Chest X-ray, AP view. Patient: 35 years old, sex F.
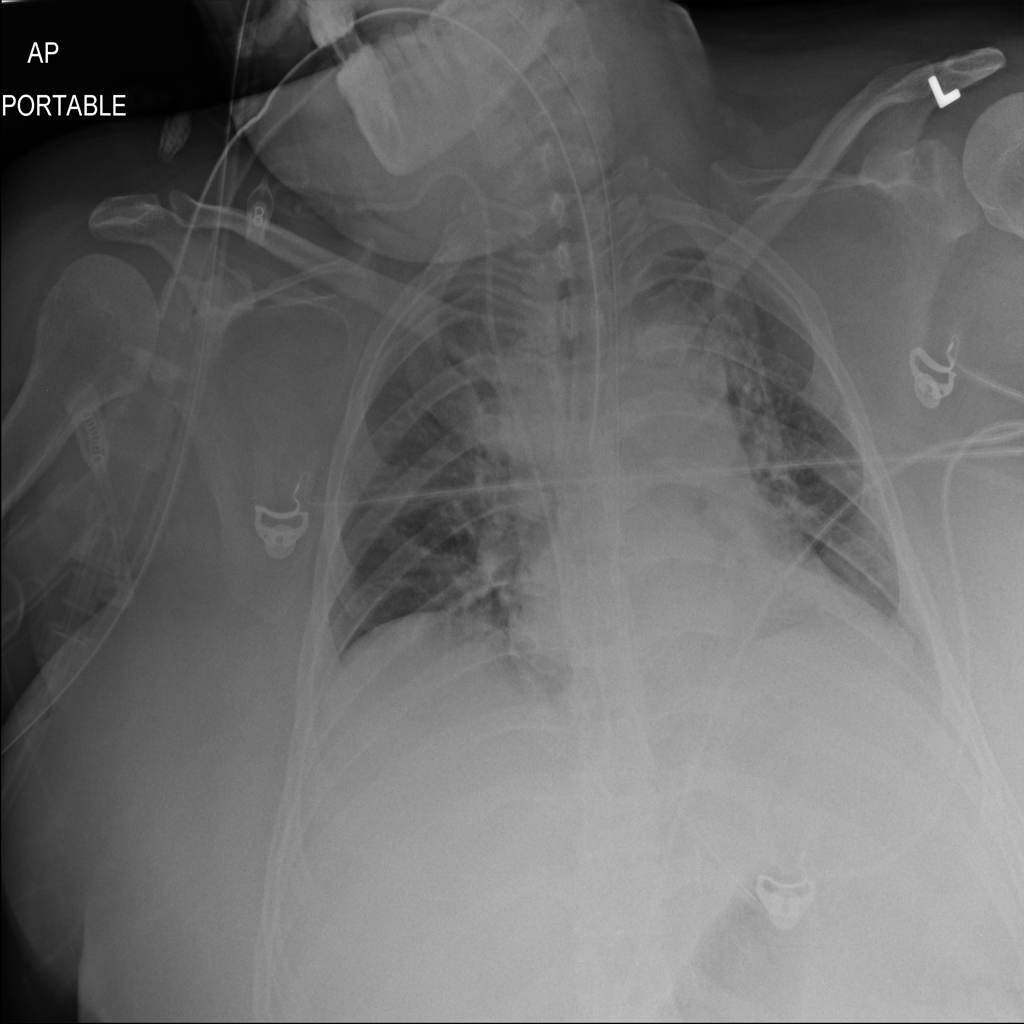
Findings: No Finding